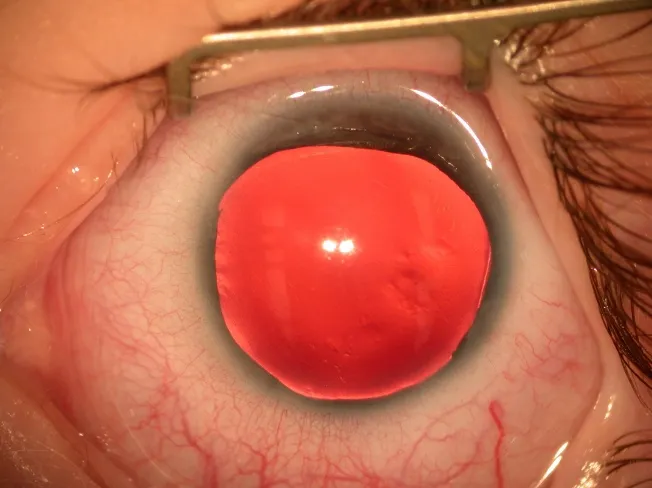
Anterior segment photograph of the left eye shows aniridia.
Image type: ophthalmic_imaging (slit_lamp_photograph)